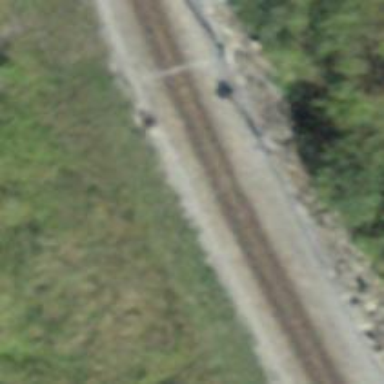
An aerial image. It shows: Railway signal.